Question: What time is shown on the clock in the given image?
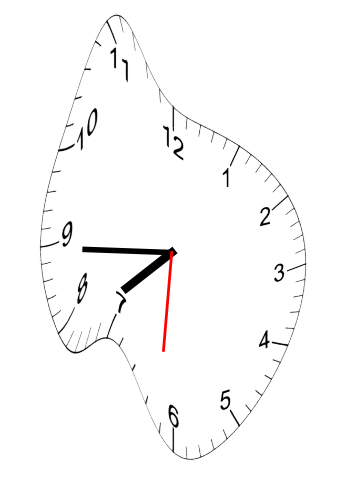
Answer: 07:44:31